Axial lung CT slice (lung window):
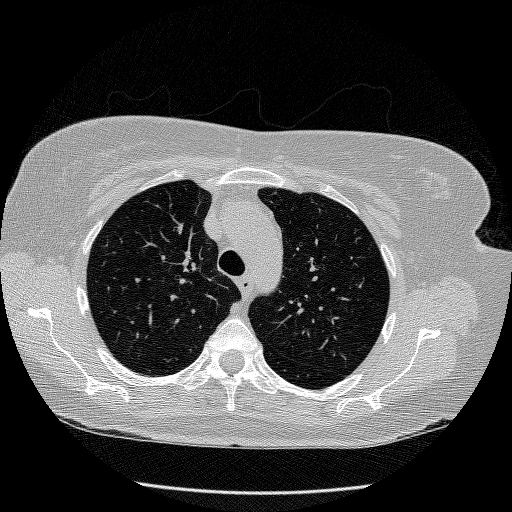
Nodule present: no